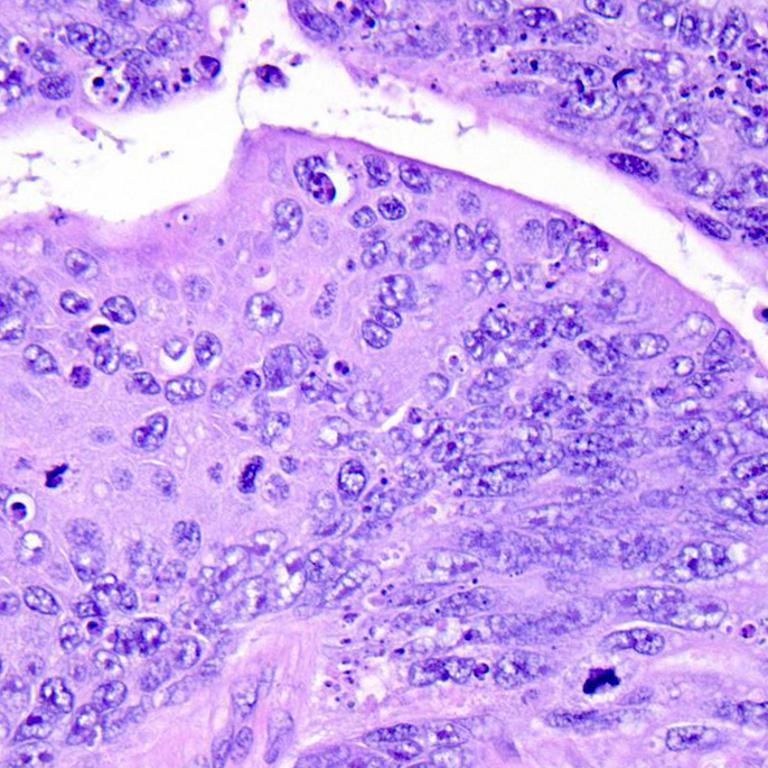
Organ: colon
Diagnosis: adenocarcinomas